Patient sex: M
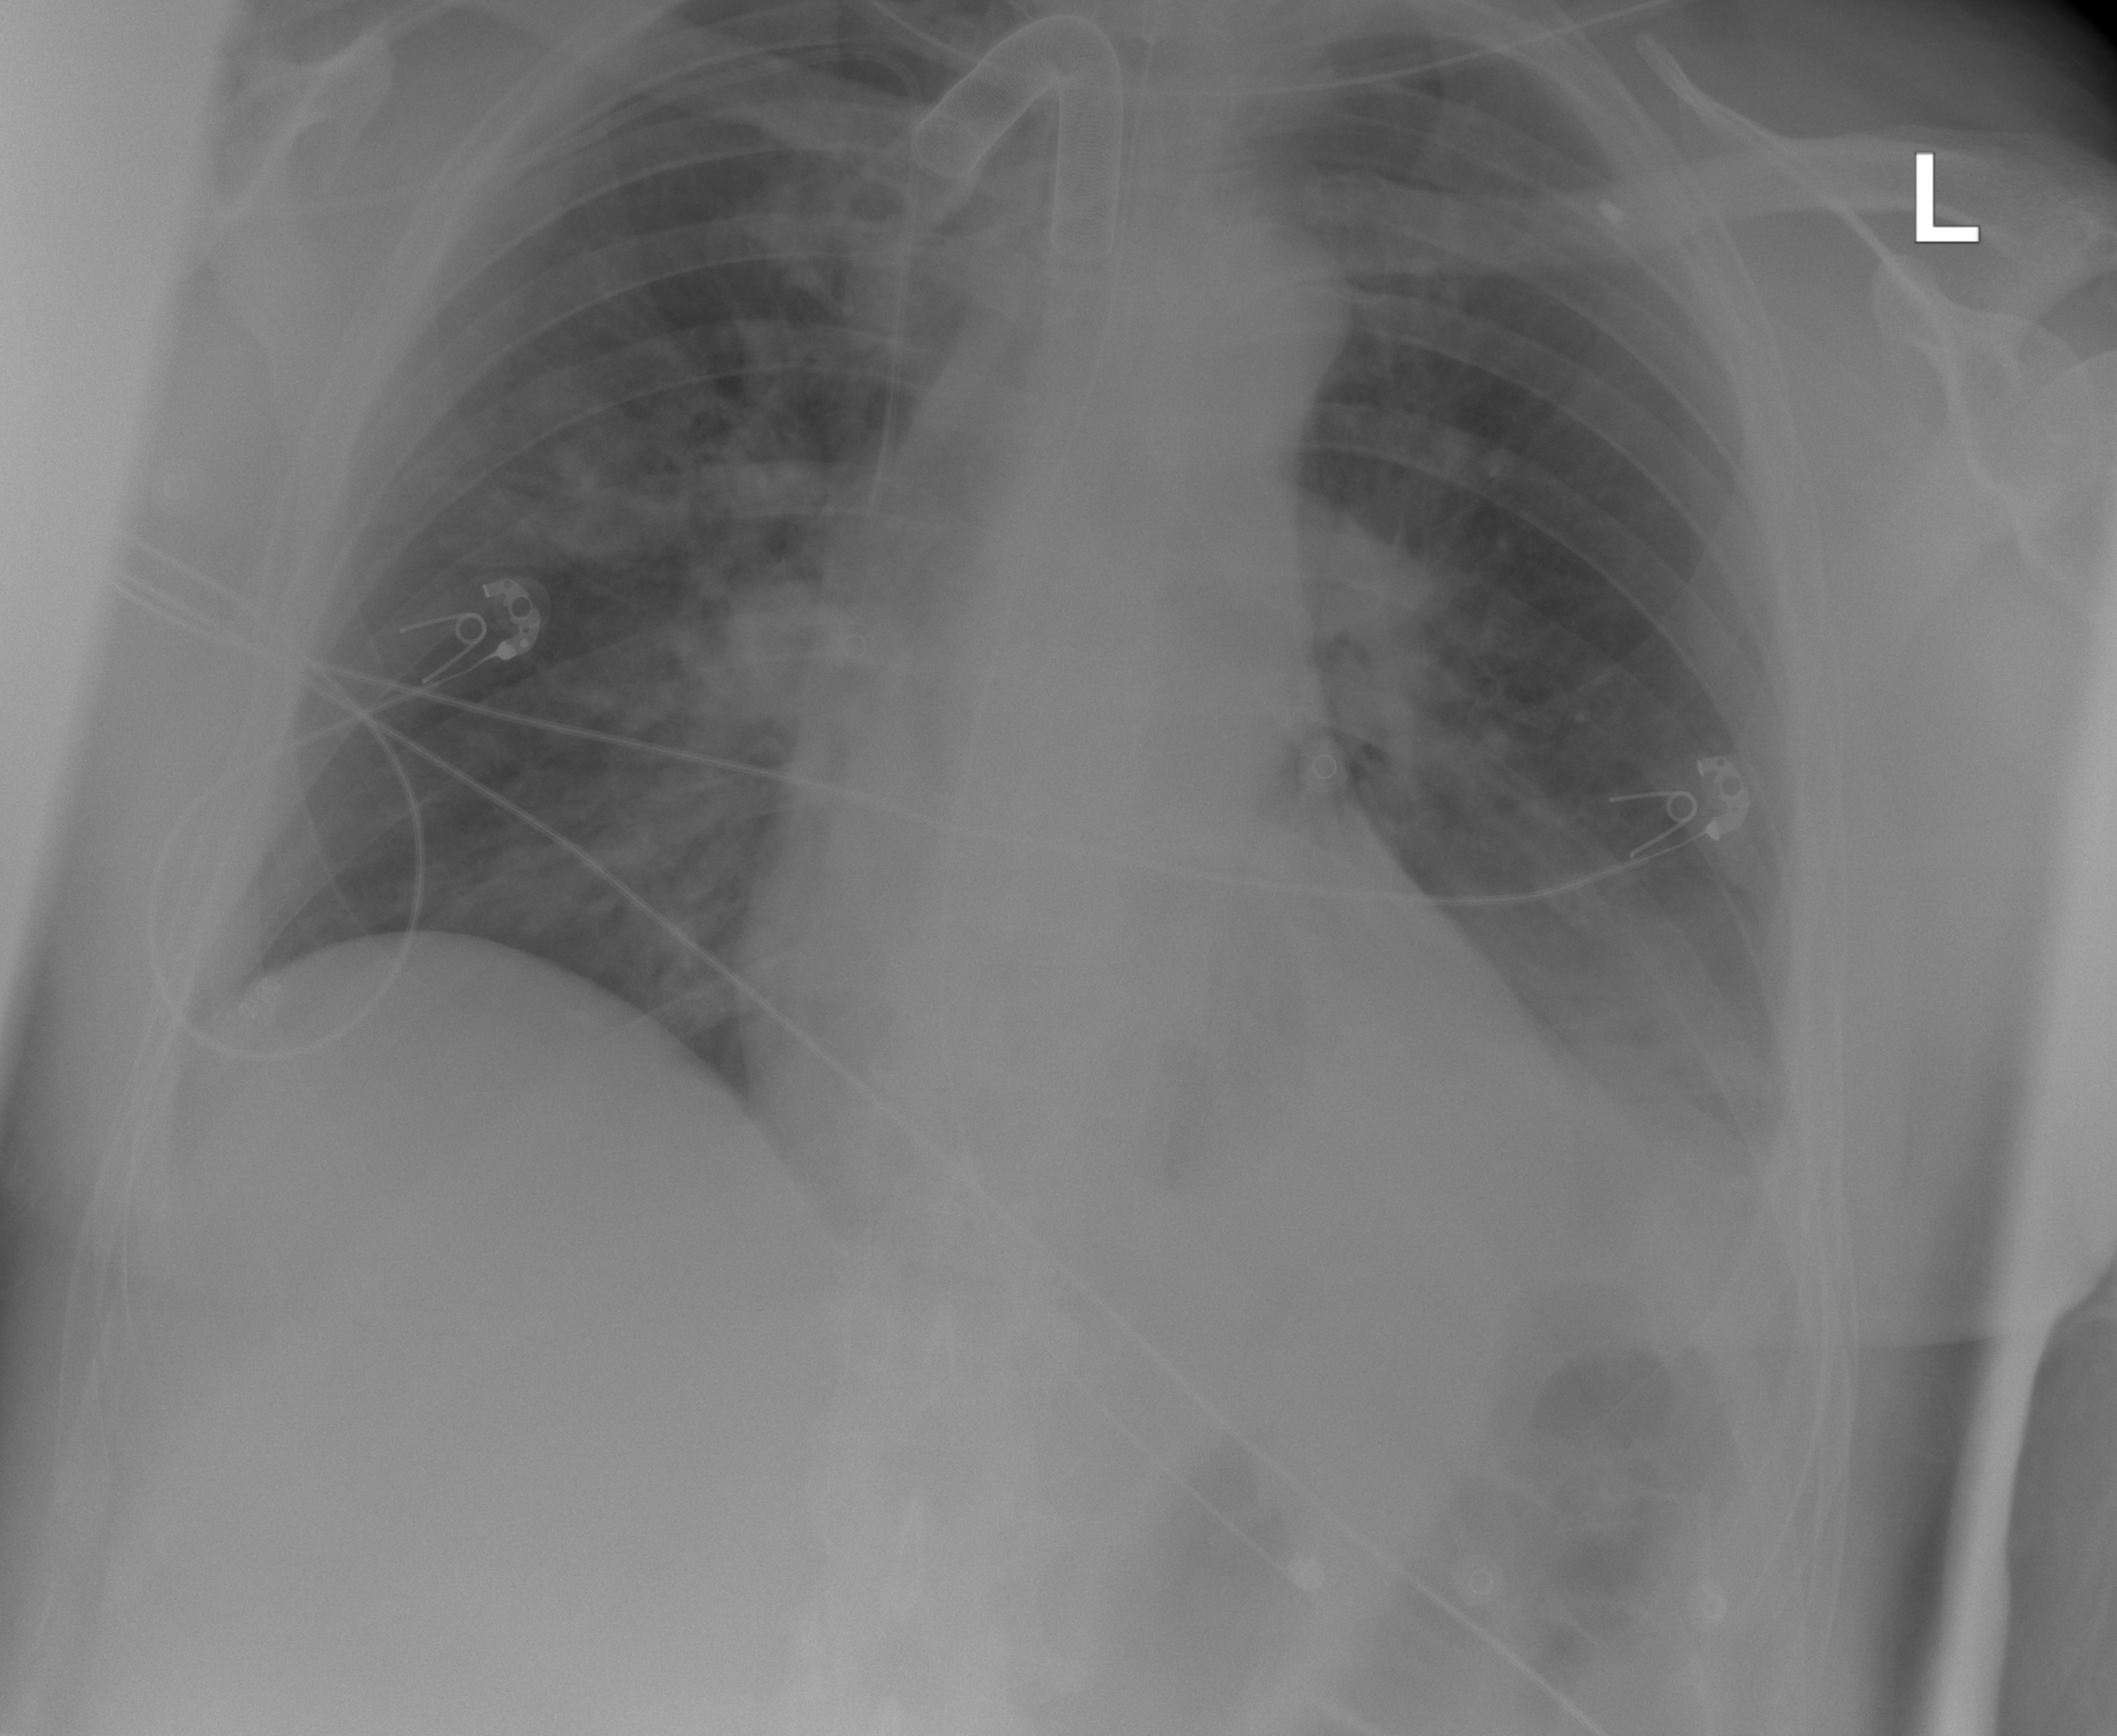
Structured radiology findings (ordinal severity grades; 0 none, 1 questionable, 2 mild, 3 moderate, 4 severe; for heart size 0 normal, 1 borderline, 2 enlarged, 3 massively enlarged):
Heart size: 0
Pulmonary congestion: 2
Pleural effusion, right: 0
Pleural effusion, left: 2
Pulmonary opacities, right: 0
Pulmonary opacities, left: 0
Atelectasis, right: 0
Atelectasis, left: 2